Question: Is it okay for an app to contain many Custom UIViews using a single UIViewController? I'm afraid that my apps would go slow if i will push this idea using single UIViewController and hide and show the UIView that I would like to show whenever a button/menu i clicked.
Is this idea advisable or not?? Please give me some idea.
Here is what I did with my project:

As you can see I only have one UIViewController and I add UIView which are Content, MyPage, News, Schedule, Information, and Login..
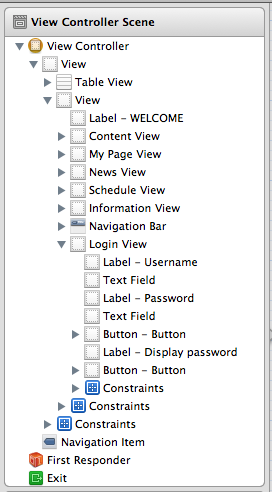
Answer: Its generally not how many views you have that matters, but what you're doing with them.
- -
. . while experience will help you to predict what is likely to cause a performance problem, its generally best to leave optimization until you observe an actual problem - ie based on a real measurement with a profiling tool.
You should structure your application so that you have:
- A root view controller responsible for managing the main layout of your window. (Swipe to reveal menus, main content area, title bar, etc). . . For a typical app you could just use a UINavigationController (or similar UIKit provided class) as the root. For something more complex you could make your own. This is called UIViewController , and you can Google about it (or follow the link in the other answer). - Within the root view controller you can add child view controllers. These child view controllers in turn have their own view and hierarchy. . . . This will give you a much more maintainable code-base, and will be true to the MVC pattern's intentions.
- -